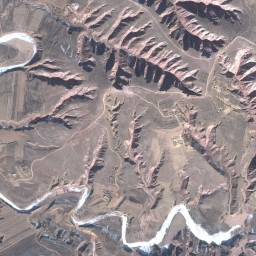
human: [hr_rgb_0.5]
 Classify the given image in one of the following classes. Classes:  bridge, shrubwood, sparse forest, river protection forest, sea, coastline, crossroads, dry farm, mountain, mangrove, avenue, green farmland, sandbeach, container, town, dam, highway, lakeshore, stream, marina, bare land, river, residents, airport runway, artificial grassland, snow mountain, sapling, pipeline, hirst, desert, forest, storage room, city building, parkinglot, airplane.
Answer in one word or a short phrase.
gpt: mountain